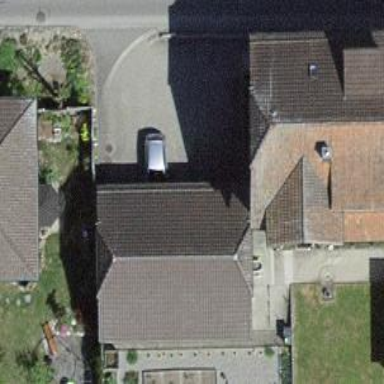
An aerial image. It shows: Garage building.